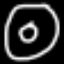
Label: donut